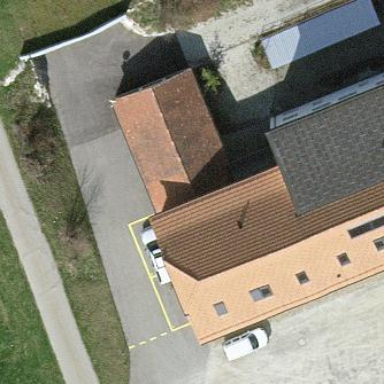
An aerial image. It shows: Building with gabled roof.